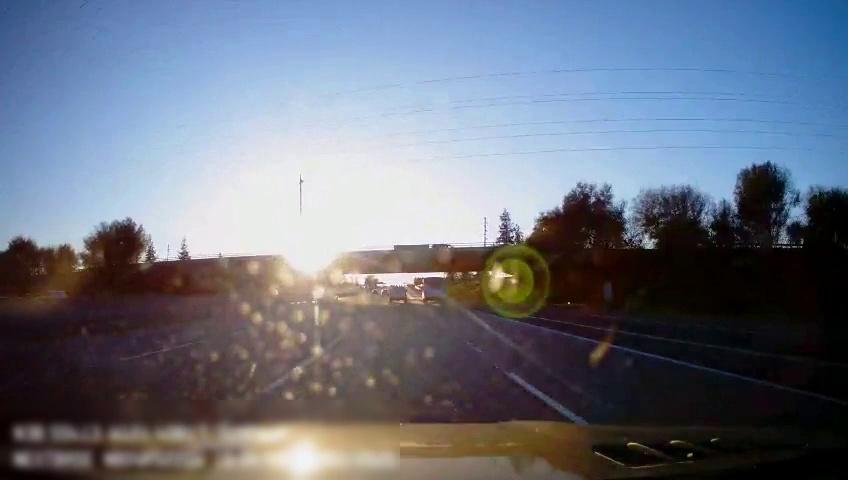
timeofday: Day
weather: Sunny
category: Drivable Space
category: Vehicles | SUV
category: Vehicles | SUV
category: Vehicles | Bus
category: Vehicles | Car
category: Lanes | Alternate Lane
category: Lanes | Current Lane
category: Lanes | Current Lane
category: Lanes | Alternate Lane
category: Lanes | Alternate Lane
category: Traffic | Signs